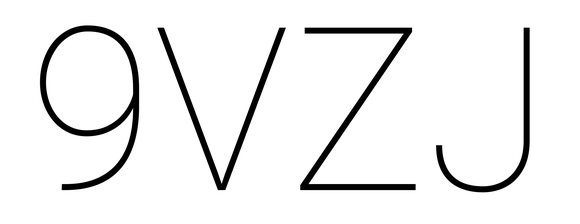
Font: Roboto_Thin